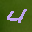
Label: 4